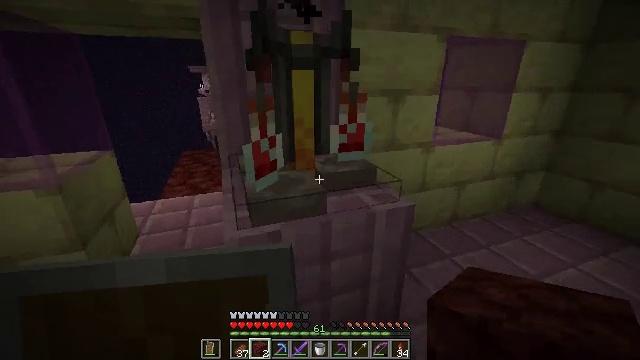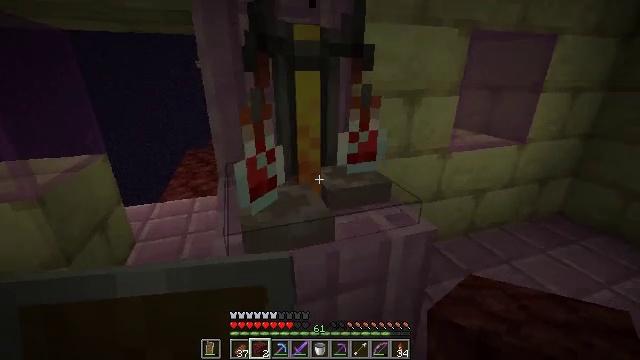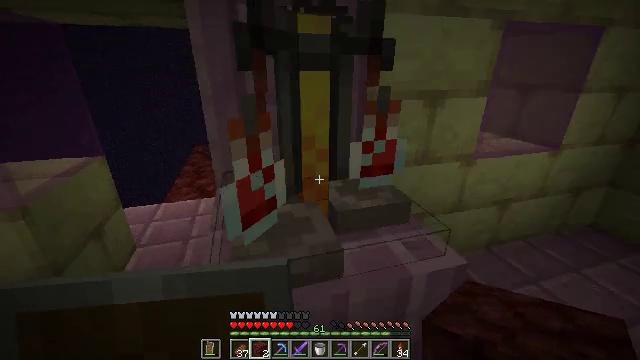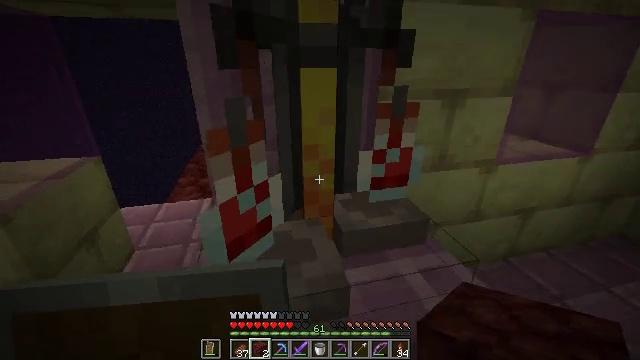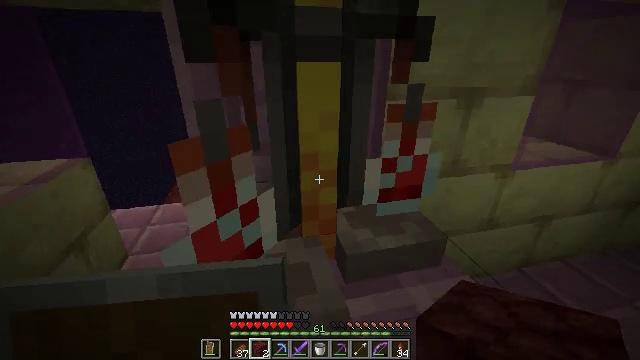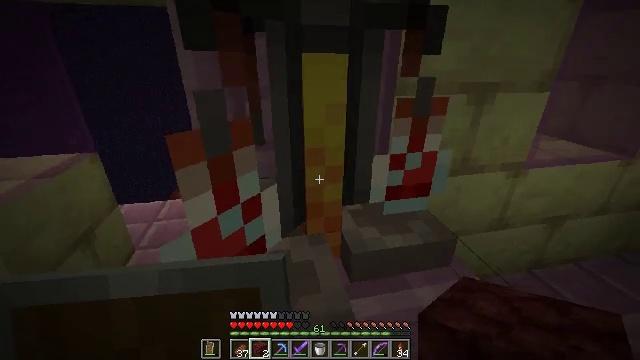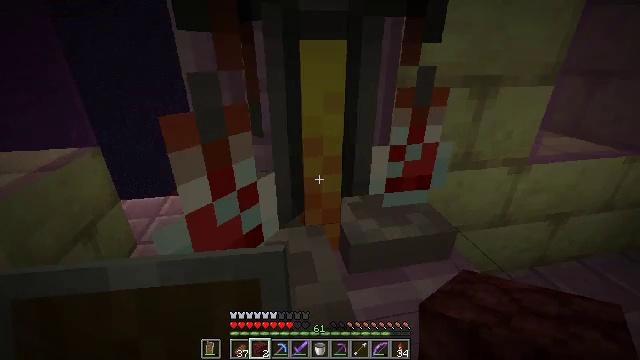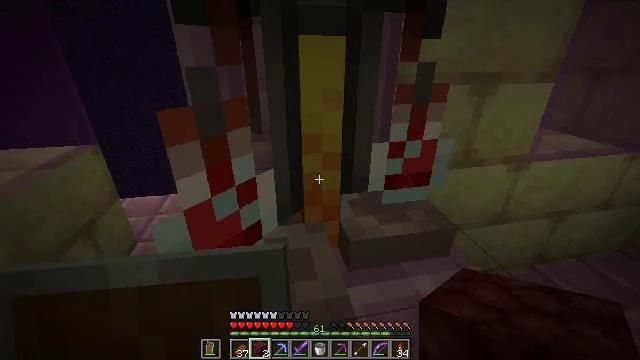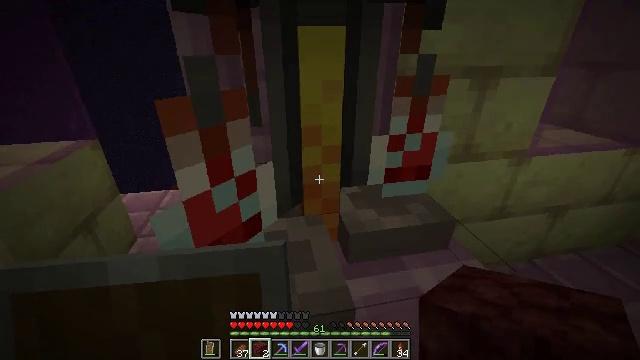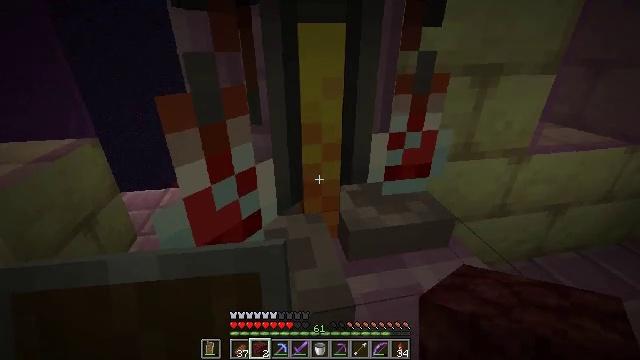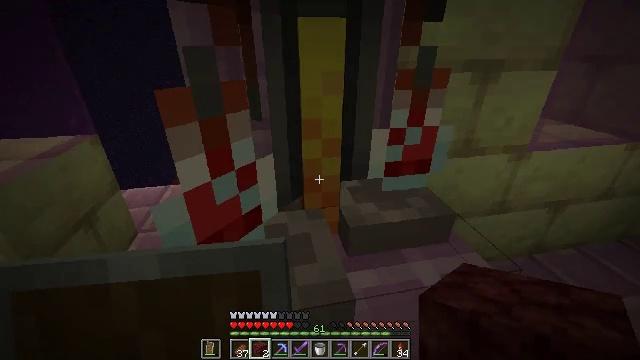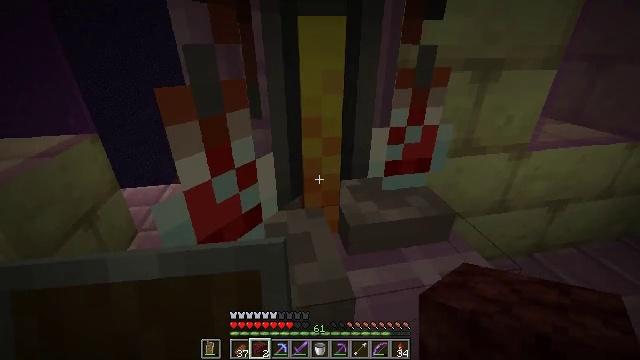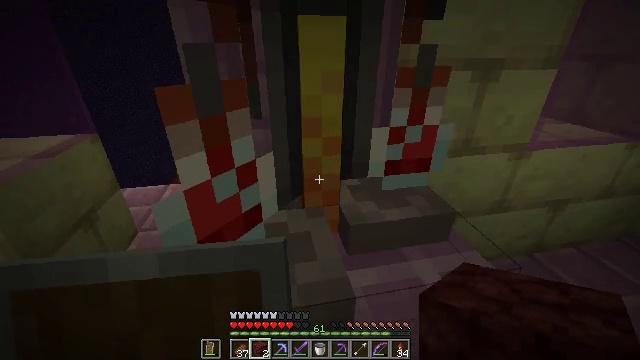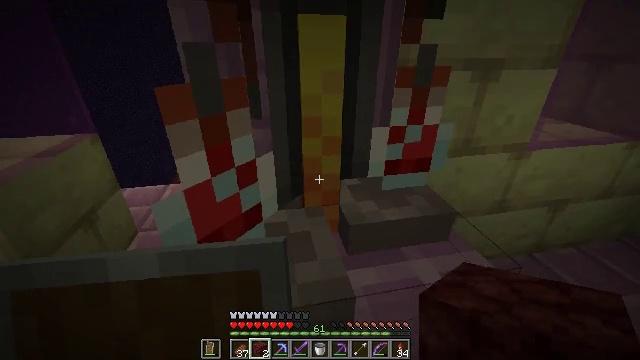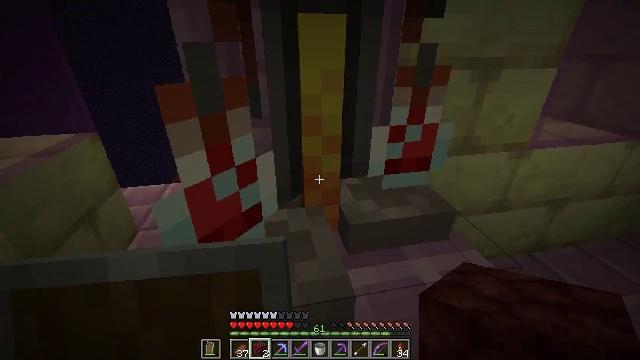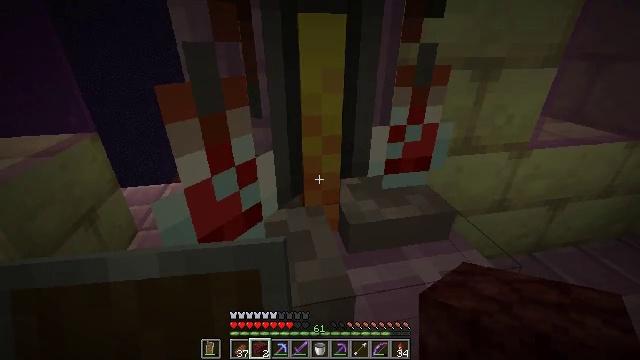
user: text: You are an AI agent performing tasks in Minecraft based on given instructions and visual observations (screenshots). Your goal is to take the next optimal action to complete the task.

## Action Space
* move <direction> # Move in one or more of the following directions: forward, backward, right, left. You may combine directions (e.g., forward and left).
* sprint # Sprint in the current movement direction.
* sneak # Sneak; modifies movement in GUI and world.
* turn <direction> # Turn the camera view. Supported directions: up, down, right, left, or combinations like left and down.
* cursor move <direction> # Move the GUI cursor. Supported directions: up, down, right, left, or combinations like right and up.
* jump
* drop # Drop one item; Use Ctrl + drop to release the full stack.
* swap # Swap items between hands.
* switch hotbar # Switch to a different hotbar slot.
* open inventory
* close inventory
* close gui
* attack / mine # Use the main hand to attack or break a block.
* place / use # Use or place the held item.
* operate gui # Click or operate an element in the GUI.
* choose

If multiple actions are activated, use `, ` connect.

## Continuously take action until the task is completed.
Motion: motion action
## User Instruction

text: Collect the brewing stand for reuse.
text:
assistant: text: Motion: move forward, turn left
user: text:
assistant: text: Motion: move forward, turn left
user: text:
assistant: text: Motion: move forward, turn left
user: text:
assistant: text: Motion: no_op
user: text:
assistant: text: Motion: turn left
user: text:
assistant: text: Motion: no_op
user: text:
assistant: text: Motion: no_op
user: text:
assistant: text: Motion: no_op
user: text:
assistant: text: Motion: no_op
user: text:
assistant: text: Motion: no_op
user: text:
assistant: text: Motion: no_op
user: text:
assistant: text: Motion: no_op
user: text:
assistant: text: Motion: no_op
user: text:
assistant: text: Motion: no_op
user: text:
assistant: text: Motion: no_op
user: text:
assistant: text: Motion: no_op
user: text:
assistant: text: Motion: no_op
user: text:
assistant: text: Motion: no_op
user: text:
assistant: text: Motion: no_op
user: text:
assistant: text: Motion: no_op
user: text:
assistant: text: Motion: no_op
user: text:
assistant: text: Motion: no_op
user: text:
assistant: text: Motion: no_op
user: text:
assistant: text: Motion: no_op
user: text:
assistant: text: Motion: no_op
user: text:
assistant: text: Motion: no_op
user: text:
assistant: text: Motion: turn left
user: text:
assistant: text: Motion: turn down
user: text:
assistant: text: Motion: no_op
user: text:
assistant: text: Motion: no_op